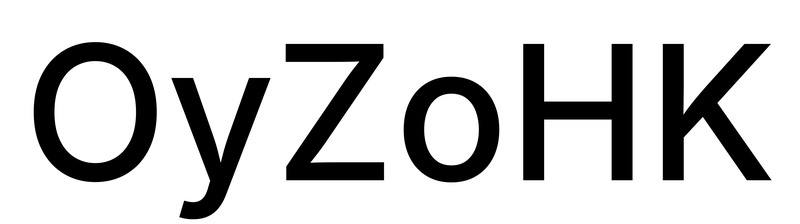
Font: Inter_Medium